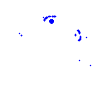
Particle: pion